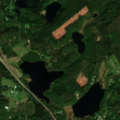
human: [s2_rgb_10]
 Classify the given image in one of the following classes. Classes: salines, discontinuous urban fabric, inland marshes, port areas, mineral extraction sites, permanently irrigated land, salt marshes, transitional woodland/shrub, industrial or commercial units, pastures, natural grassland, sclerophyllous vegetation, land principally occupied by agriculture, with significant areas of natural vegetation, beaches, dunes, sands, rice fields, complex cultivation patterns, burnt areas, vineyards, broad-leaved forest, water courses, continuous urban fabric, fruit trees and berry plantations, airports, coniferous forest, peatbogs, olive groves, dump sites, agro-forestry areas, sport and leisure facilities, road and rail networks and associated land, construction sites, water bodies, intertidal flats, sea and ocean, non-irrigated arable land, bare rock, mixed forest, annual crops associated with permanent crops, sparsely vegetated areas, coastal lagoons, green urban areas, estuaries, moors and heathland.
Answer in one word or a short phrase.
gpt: broad-leaved forest, coniferous forest, mixed forest